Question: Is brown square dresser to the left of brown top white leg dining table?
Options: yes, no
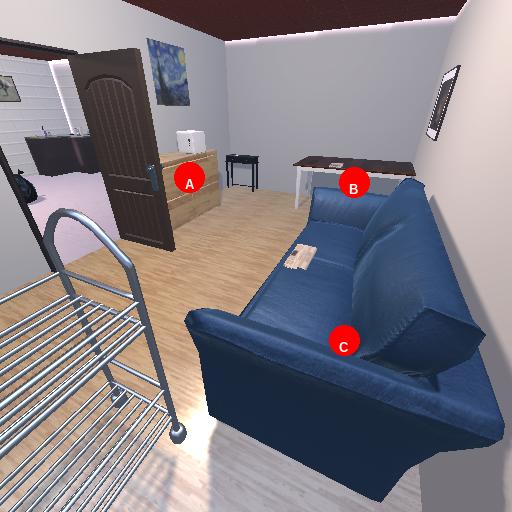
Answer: yes